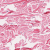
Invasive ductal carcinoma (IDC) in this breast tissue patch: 0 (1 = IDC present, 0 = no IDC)